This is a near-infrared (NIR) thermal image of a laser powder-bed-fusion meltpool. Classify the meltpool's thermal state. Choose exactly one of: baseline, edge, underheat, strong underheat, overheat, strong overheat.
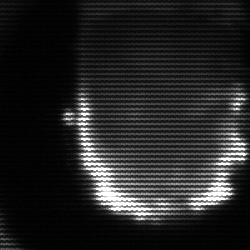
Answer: baseline